The image is the raw time-domain waveform of a rolling-element bearing's vibration signal. Determine the bearing's health state. Answer with exactly one of: normal, inner_race, outer_race, ball.
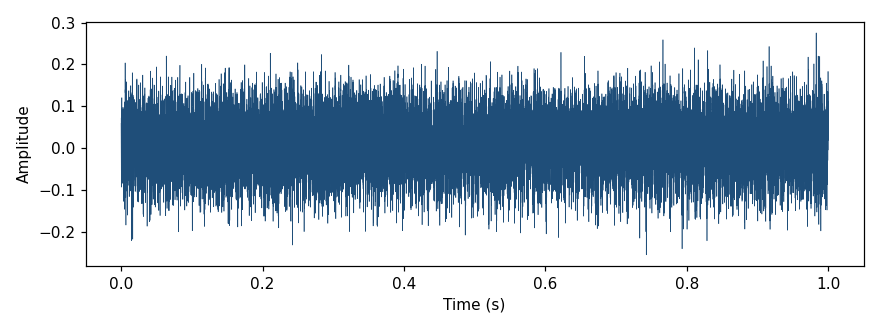
Answer: normal